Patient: sex F, age 31
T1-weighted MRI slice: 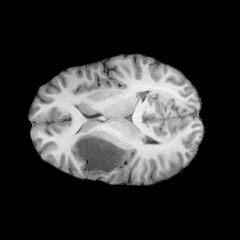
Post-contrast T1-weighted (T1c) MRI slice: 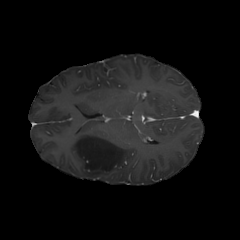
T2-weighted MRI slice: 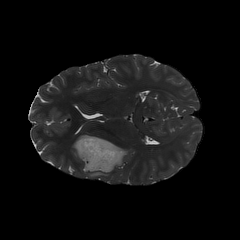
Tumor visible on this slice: yes
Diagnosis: Astrocytoma, IDH-mutant
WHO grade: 2